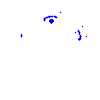
Particle: electron